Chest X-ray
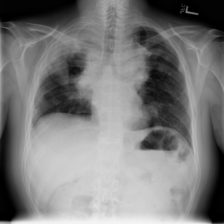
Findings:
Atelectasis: negative
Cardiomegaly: negative
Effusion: negative
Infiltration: positive
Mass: negative
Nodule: negative
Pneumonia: negative
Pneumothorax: negative
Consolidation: negative
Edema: negative
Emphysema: negative
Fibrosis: negative
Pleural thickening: positive
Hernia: negative